Aerial crown-view tile of a tropical tree (Barro Colorado Island, Panama), acquired 20250317:
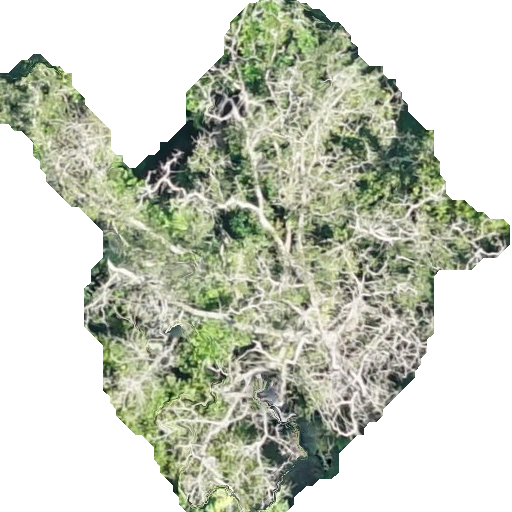
Species: Platypodium elegans
GBIF accepted scientific name: Platypodium elegans
Crown area: 215.881 m²